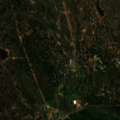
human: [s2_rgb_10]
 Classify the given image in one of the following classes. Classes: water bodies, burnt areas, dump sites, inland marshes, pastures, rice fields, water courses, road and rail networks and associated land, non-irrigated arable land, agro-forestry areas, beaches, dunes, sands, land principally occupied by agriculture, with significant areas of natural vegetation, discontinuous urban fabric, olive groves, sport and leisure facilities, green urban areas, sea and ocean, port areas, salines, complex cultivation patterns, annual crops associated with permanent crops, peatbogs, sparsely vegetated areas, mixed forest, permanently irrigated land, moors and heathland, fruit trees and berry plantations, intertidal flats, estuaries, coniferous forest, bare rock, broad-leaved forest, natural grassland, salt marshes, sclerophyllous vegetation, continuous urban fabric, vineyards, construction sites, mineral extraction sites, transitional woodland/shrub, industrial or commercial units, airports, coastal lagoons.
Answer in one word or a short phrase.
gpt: complex cultivation patterns, agro-forestry areas